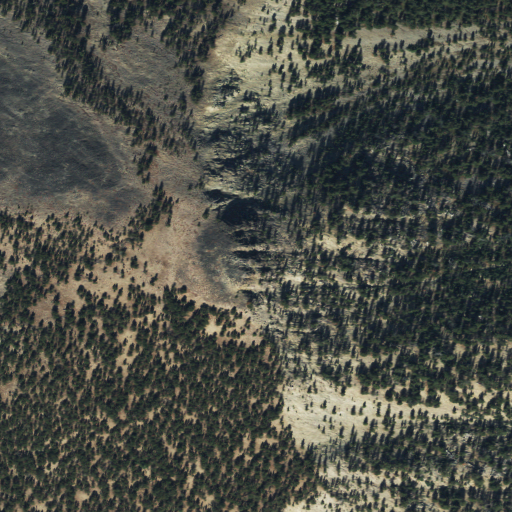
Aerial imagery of mountain in Montana named Bloody Dick Peak containing shrub, grassland, and evergreen forest